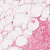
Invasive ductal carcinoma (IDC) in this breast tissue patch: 0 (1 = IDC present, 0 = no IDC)